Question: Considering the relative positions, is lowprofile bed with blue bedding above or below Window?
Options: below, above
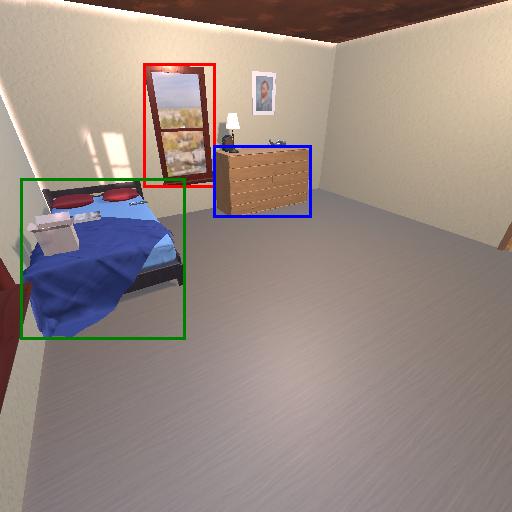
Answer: below